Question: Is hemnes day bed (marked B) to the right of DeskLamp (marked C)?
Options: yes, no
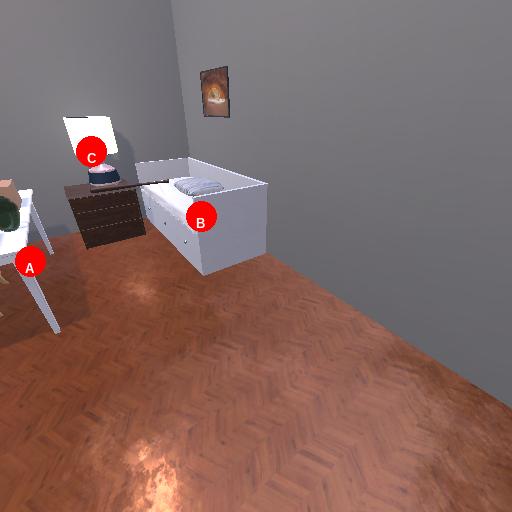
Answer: yes